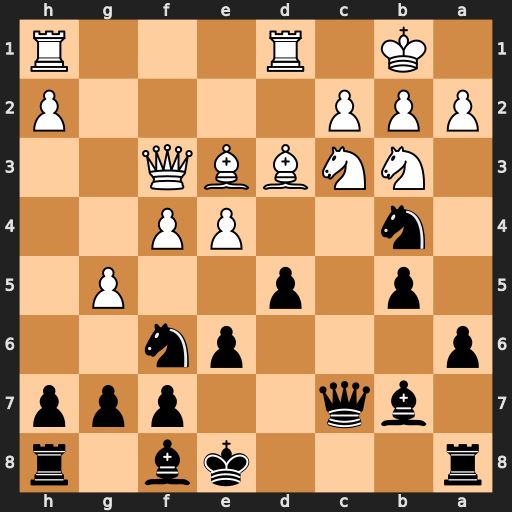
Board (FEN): r3kb1r/1bq2ppp/p3pn2/1p1p2P1/1n2PP2/1NNBBQ2/PPP4P/1K1R3R
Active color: b
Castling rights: kq
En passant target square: -
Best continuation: dxe4 Nxe4 Nxe4 Bxe4 Qxc2+ Bxc2 Bxf3